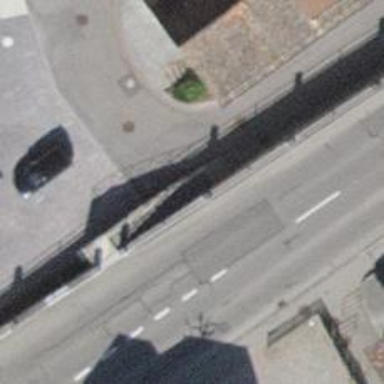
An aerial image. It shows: Asphalt steps along the road.